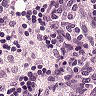
Metastatic tissue present: no